Question: I am running Lazarus 0.9.30.2.
I have a TForm on which there is a TPageControl. Within the TPageControl there is a series of TTabSheets (about 30 of them). What I want to do is colour code the tabs, so the first 10 are Red, next 10 are Blue and the last 10 are Green. I have seen code snippets on the intranet that change the tab sheet colour (including the tab itself) when you click on them and navigate to them (to highlight the active tab), but what I want to do is colour them as described above when the tab sheets are first loaded.
Is there are way to do this?

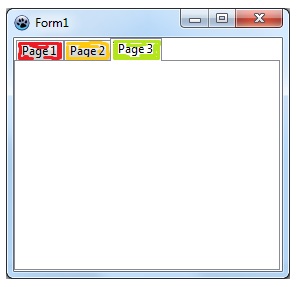
Answer: If it's enough for you to get a little bit tricky solution then try the following:
Un-check the 'Use manifest file to enable themes (Windows only)' option from 'Project / Project Options ...' project settings dialog and paste the following code into your unit with page control. It uses the interposed class, so it will work only in units where you paste this code.
'''
uses
ComCtrls, Windows, LCLType;
type
TPageControl = class(ComCtrls.TPageControl)
private
procedure CNDrawItem(var Message: TWMDrawItem); message WM_DRAWITEM;
protected
procedure CreateParams(var Params: TCreateParams); override;
end;
implementation
procedure TPageControl.CreateParams(var Params: TCreateParams);
begin
inherited CreateParams(Params);
with Params do
begin
if not (csDesigning in ComponentState) then
Style := Style or TCS_OWNERDRAWFIXED;
end;
end;
procedure TPageControl.CNDrawItem(var Message: TWMDrawItem);
var
BrushHandle: HBRUSH;
BrushColor: COLORREF;
begin
with Message.DrawItemStruct^ do
begin
case itemID of
0: BrushColor := RGB(235, 24, 33);
1: BrushColor := RGB(247, 200, 34);
2: BrushColor := RGB(178, 229, 26);
else
BrushColor := ColorToRGB(clBtnFace);
end;
BrushHandle := CreateSolidBrush(BrushColor);
FillRect(hDC, rcItem, BrushHandle);
SetBkMode(hDC, TRANSPARENT);
DrawTextEx(hDC, PChar(Page[itemID].Caption), -1, rcItem, DT_CENTER or
DT_VCENTER or DT_SINGLELINE, nil);
end;
Message.Result := 1;
end;
'''
Here is how it looks like (ugly :)